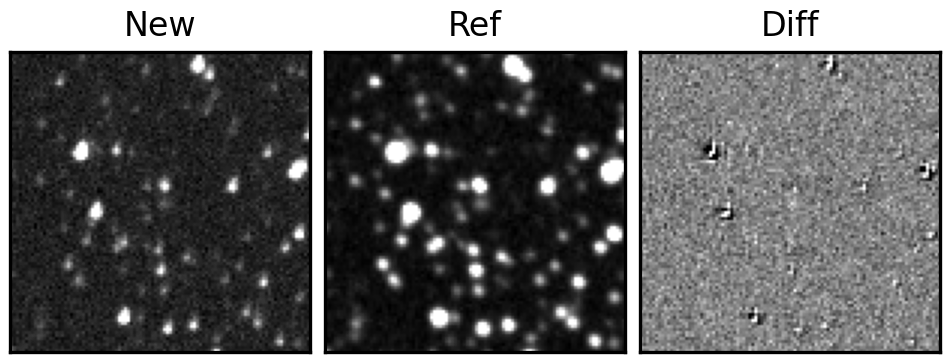
Label: real